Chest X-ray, AP view. Patient: 60 years old, sex F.
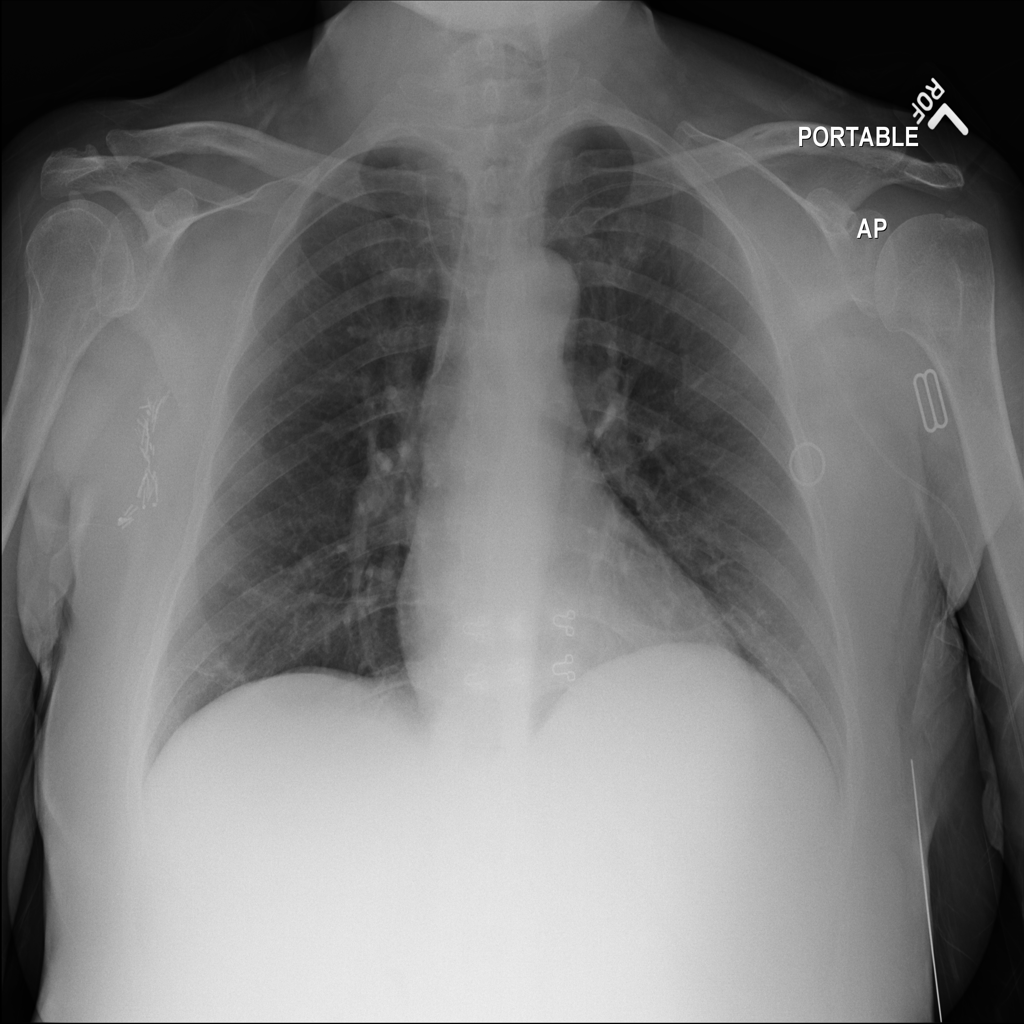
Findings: No Finding